Question: could someone help me. I segmented the UITableView to two the 'registered' and the 'unregistered' this is my view look like

but I dont know how to plot my json data into this. This is my data
'[ { "itemName": "Glass 101", "status": 1 }, { "itemName": "Glass 102", "status": 0 }, { "itemName": "Glass 103", "status": 0 }, { "itemName": "Glass 104", "status": 1 }, { "itemName": "Glass 105", "status": 0 }, { "itemName": "Glass 106", "status": 1 } ]'
What I need to do if the status is equal to '0' I put it in 'not registered' then if '1' I put it to 'registered'.
What I had right now is the simple list, a one list for both registered and not registered. I wonder how could I achieve this.
Any comment or suggestion or links would do big help cos I don't know how to start. Thanks in advance
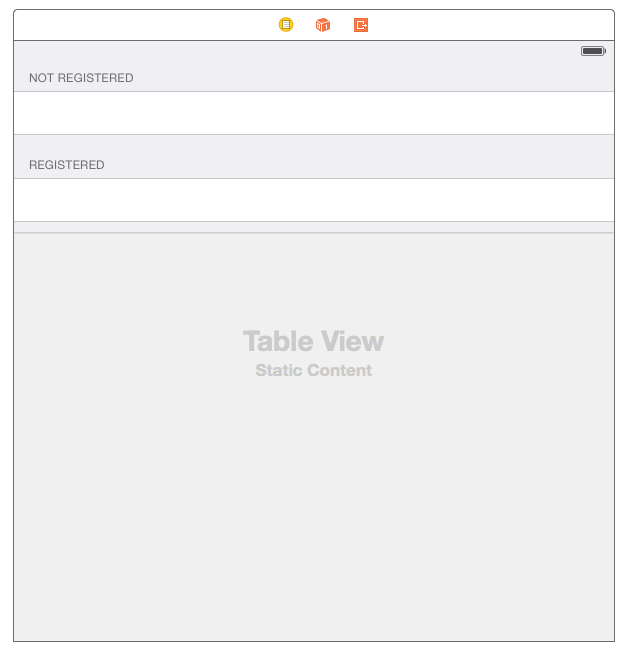
Answer: Lets consider your data is stored in a array named tempArray. Then do this:
'''
NSMutableArray *registered = [[NSMutableArray alloc] init];
NSMutableArray *notRegistered = [[NSMutableArray alloc] init];
for (int i = 0 ; i < tempArray.count ; i++) {
if ([[[tempArray objectAtIndex:i] objectForKey:@"status"] boolValue]) {
[registered addObject:[tempArray objectAtIndex:i]];
}
else{
[notRegistered addObject:[tempArray objectAtIndex:i]];
}
}
'''
Then in UITableView's 'numberOfRowsInSection' do this:
'''
- (NSInteger)tableView:(UITableView *)tableView numberOfRowsInSection:(NSInteger)section
{
if(section == 1){
return registered.count;
}
return notRegistered.count;
}
'''
Then in 'cellForRowAtIndexPath' do this:
'''
- (UITableViewCell *)tableView:(UITableView *)tableView cellForRowAtIndexPath:(NSIndexPath *)indexPath
{
UITableViewCell *cell = [tableView dequeueReusableCellWithIdentifier:nil];
if (cell == nil) {
cell = [[[UITableViewCell alloc] initWithStyle:UITableViewCellStyleDefault reuseIdentifier:nil] autorelease];
}
if (indexpath.section == 0) {
cell.textLabel.text = [[notRegistered objectAtIndex:indexpath.row] objectForKey:@"itemName"];
}
else {
cell.textLabel.text = [[registered objectAtIndex:indexpath.row] objectForKey:@"itemName"];
}
return cell;
}
'''